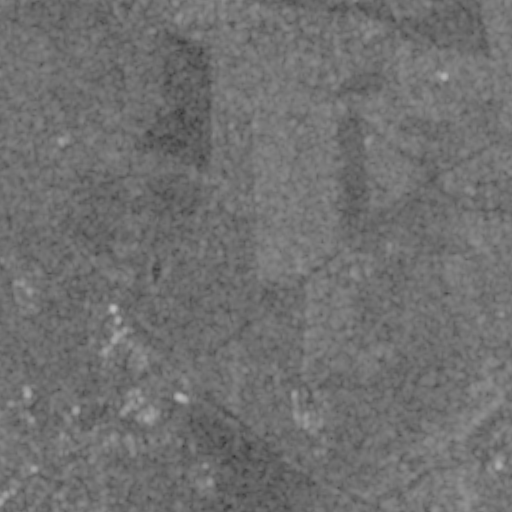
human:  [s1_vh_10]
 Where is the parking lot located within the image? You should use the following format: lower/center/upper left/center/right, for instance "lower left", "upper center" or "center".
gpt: The parking lot is located in the lower left of the image.
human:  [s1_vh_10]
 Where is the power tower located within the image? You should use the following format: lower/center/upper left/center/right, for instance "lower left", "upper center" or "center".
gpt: The power tower is located in the upper right of the image.
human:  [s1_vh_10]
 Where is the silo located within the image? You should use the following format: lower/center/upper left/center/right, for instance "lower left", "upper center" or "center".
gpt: The silo is located in the lower center of the image.
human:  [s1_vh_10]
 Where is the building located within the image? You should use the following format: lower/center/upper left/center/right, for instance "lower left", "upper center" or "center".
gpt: There is no building in the image.

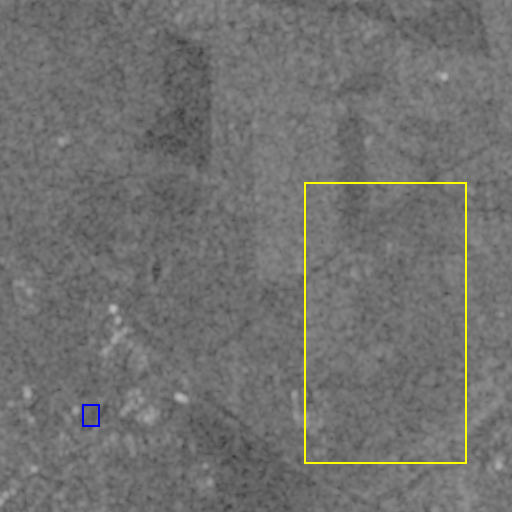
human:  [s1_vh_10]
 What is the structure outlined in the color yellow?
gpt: The structure outlined in yellow is a crop field.
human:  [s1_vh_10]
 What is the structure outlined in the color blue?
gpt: The structure outlined in blue is a park.
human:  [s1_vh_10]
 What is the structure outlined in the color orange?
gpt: There is no orange outline.